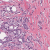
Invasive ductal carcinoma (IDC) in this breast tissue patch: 1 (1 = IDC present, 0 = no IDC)